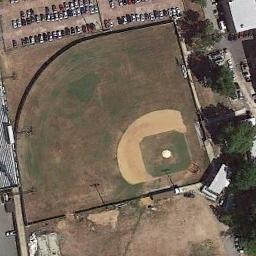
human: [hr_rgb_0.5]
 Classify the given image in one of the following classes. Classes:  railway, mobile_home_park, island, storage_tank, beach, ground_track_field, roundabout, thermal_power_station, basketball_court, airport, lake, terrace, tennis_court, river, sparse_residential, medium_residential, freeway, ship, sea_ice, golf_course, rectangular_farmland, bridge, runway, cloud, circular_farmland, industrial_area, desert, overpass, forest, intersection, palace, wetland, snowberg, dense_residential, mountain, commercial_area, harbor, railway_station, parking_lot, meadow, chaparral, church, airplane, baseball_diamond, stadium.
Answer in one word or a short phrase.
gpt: baseball_diamond